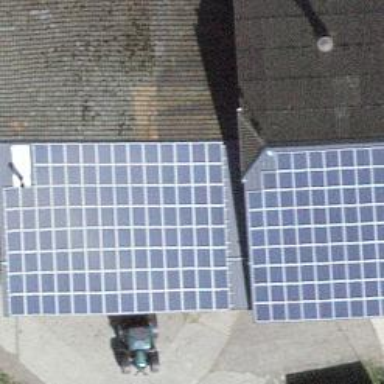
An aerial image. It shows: Solar power generator utilizing photovoltaic technology with solar photovoltaic panels.